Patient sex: M
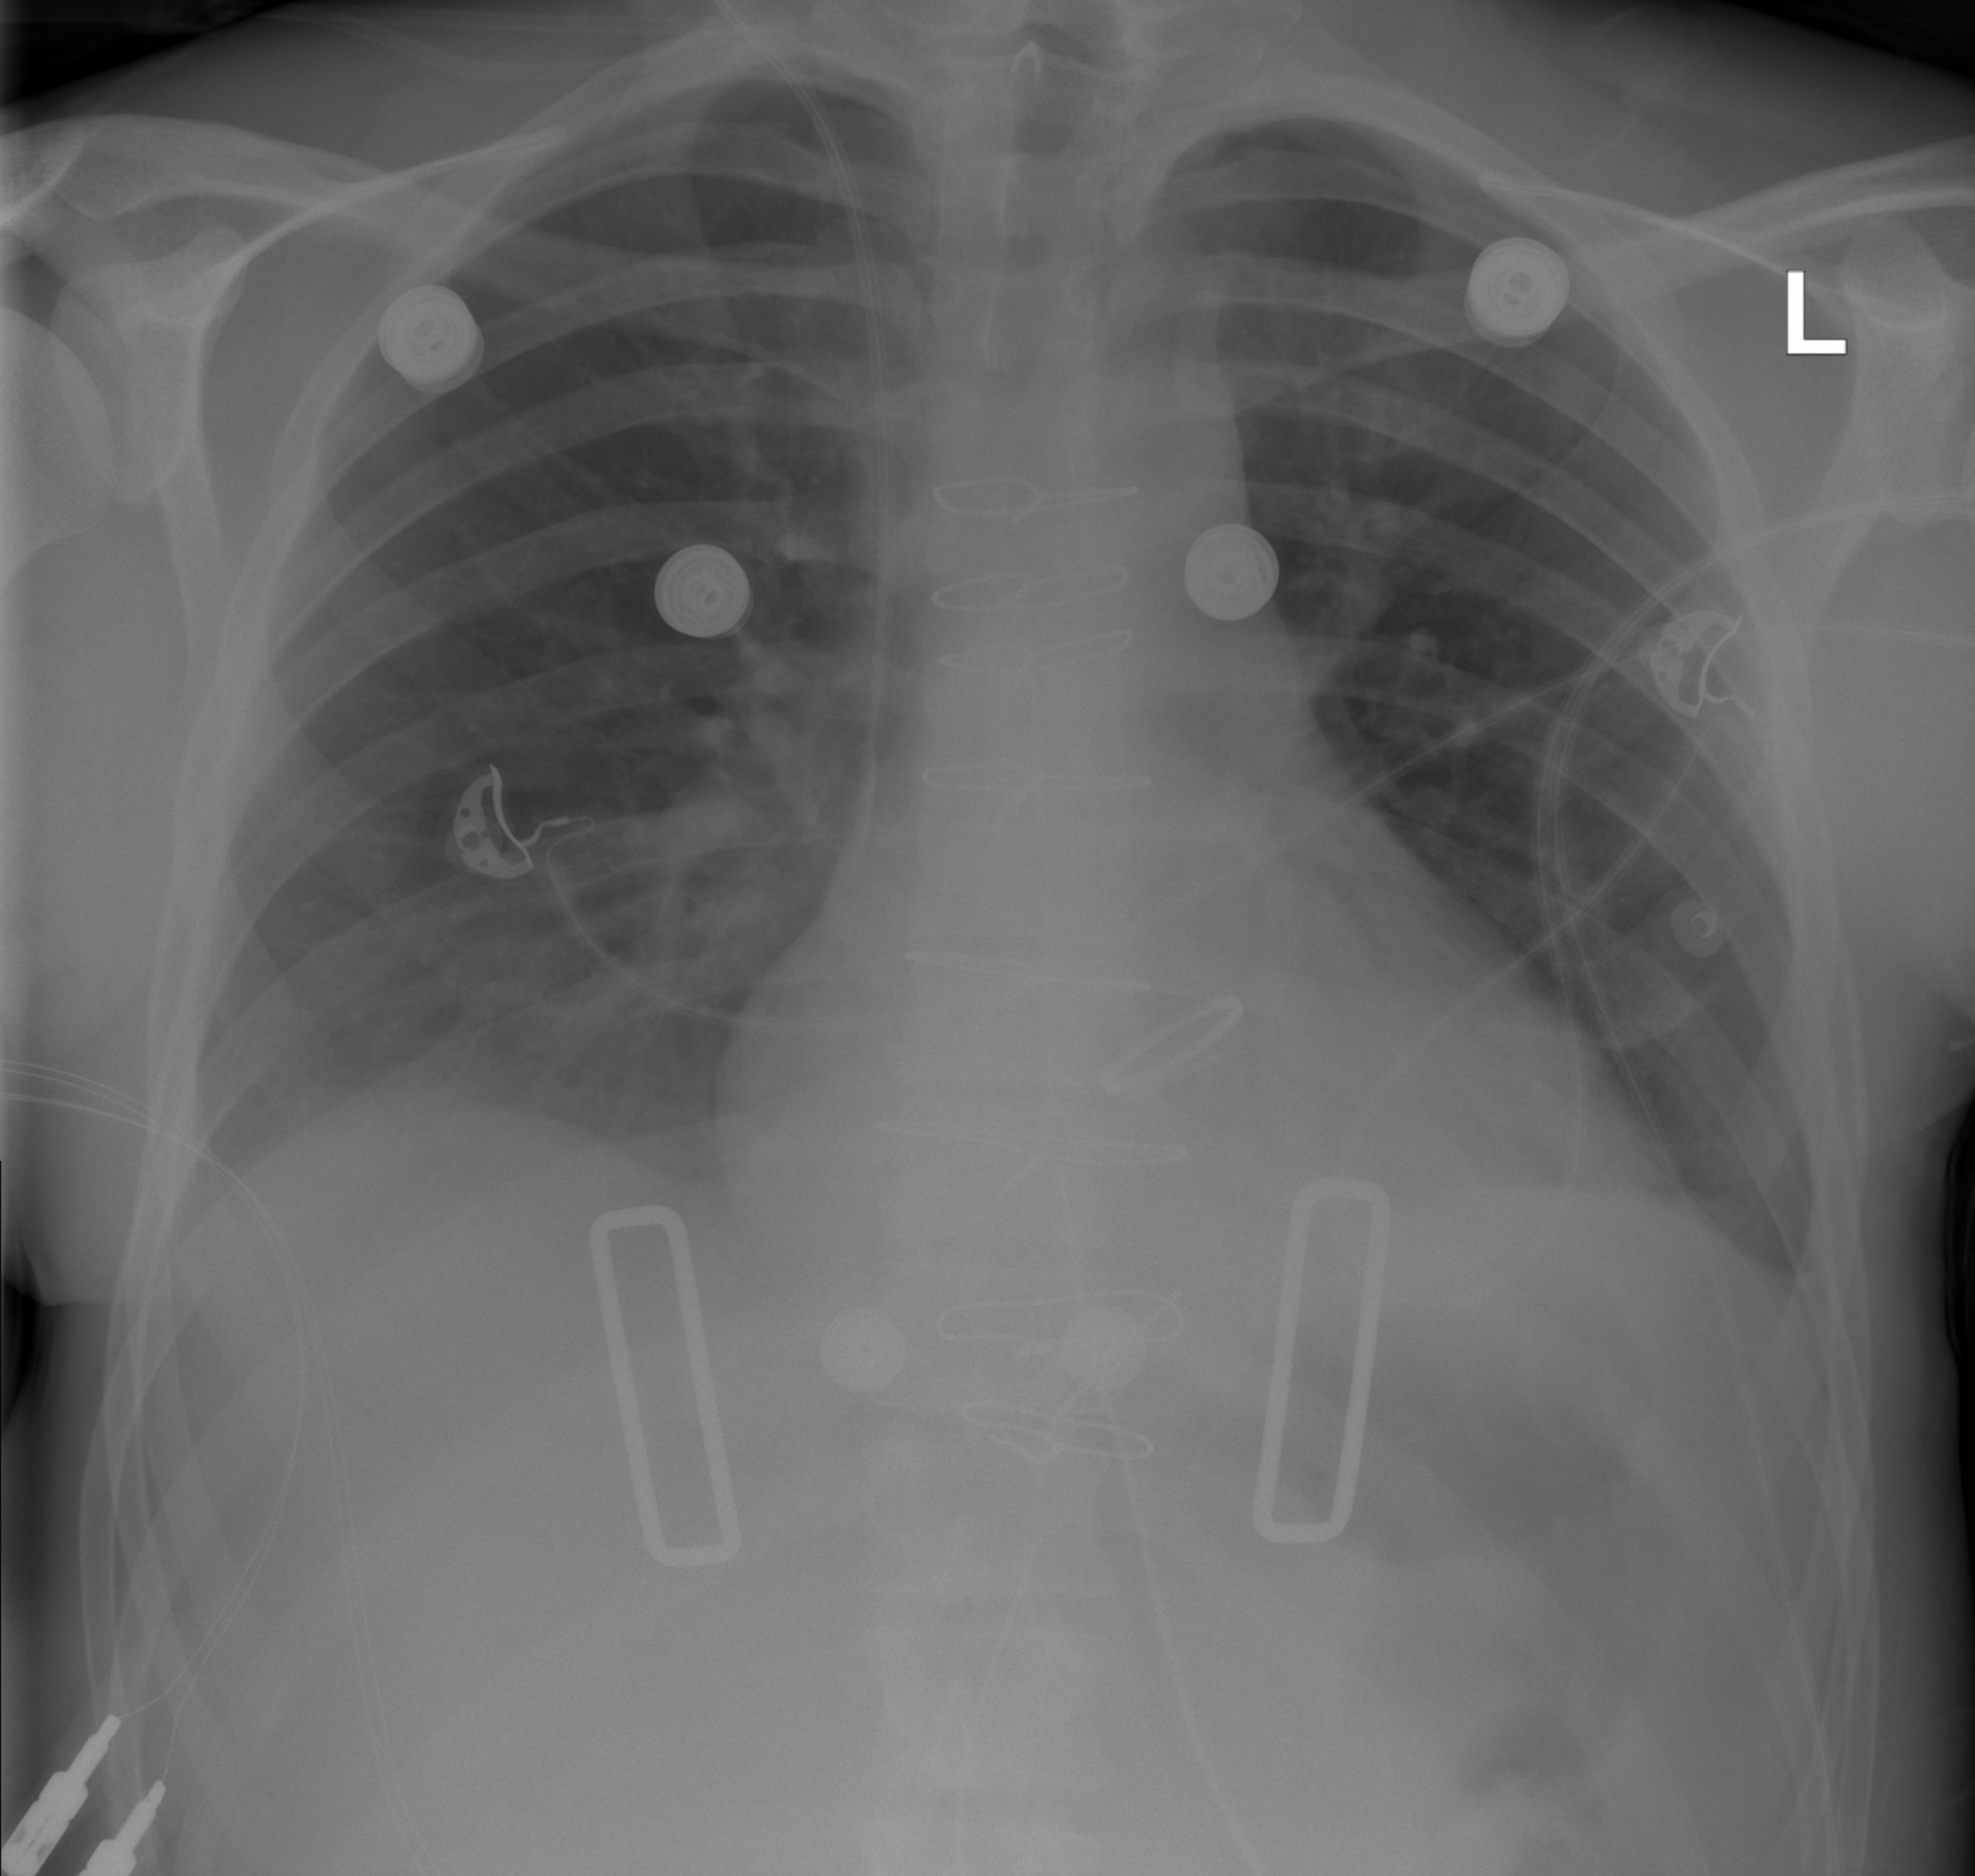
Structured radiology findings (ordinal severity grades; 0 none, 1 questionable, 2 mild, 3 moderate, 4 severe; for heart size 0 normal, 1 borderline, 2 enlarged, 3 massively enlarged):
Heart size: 1
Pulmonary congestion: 0
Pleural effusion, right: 2
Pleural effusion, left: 2
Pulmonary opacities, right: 0
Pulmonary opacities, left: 0
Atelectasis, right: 0
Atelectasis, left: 0